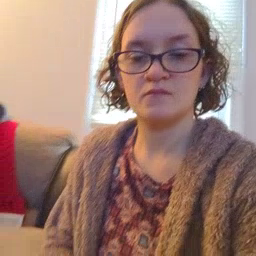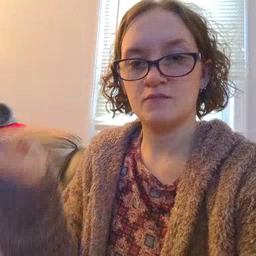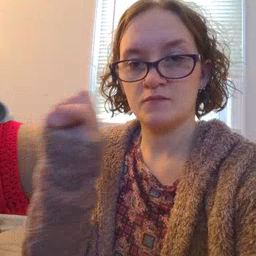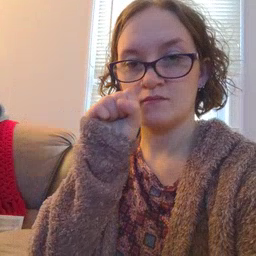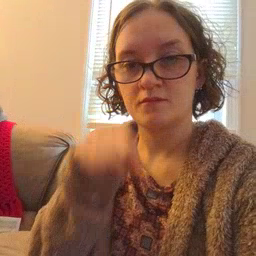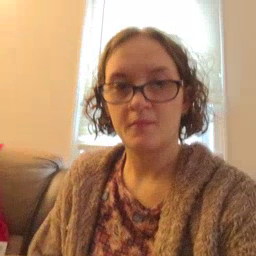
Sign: carrot